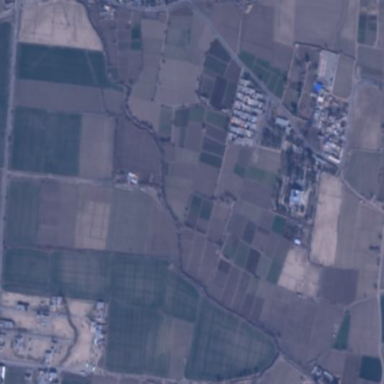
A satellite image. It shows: Picturesque farmland scene.